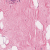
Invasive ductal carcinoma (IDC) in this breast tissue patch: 0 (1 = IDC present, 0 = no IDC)